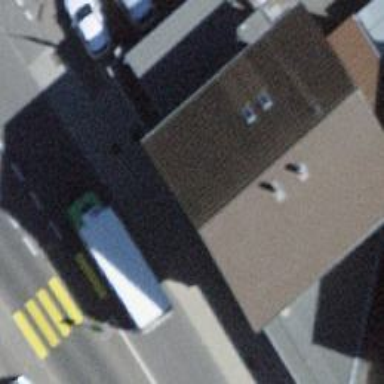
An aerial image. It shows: Fuel station.